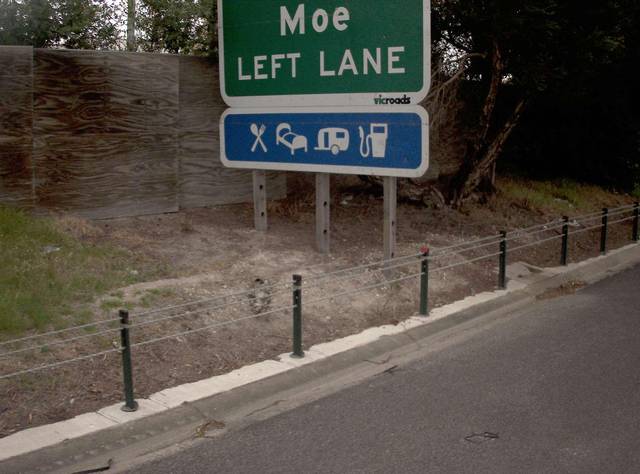
Region: Australia
Coordinates: -38.186, 146.246